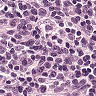
Metastatic tissue present: no